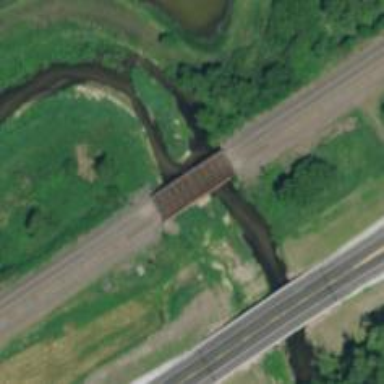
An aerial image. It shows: Bridge over railway line.